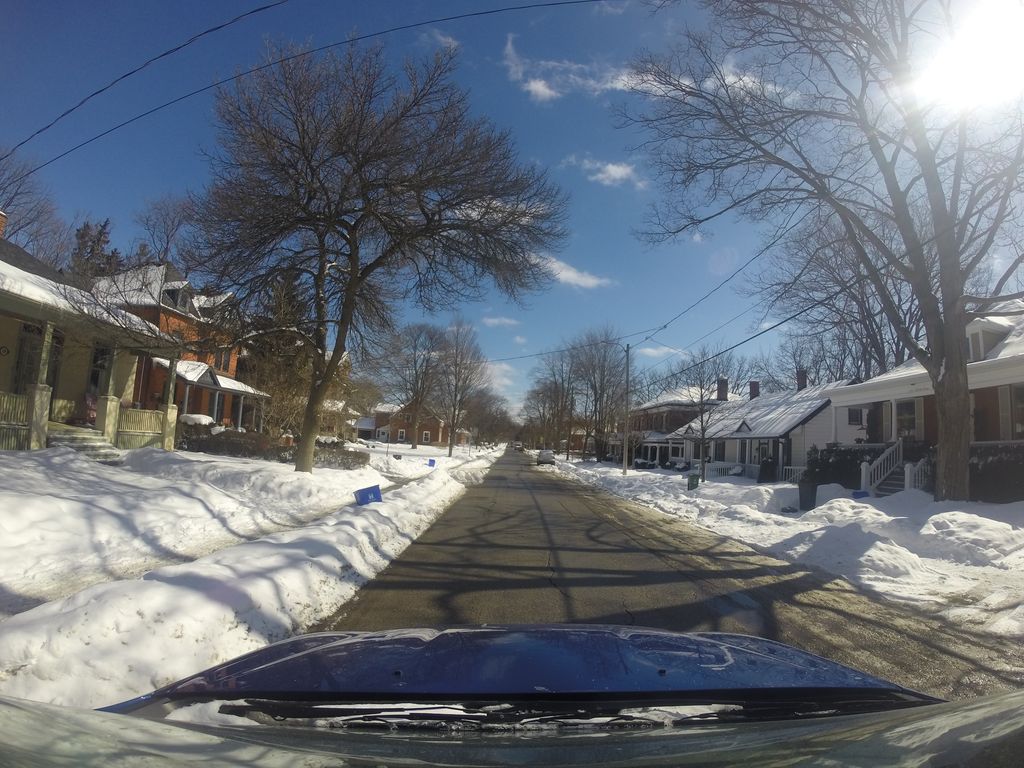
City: hamilton